Question: Count the number of objects in the diagram.
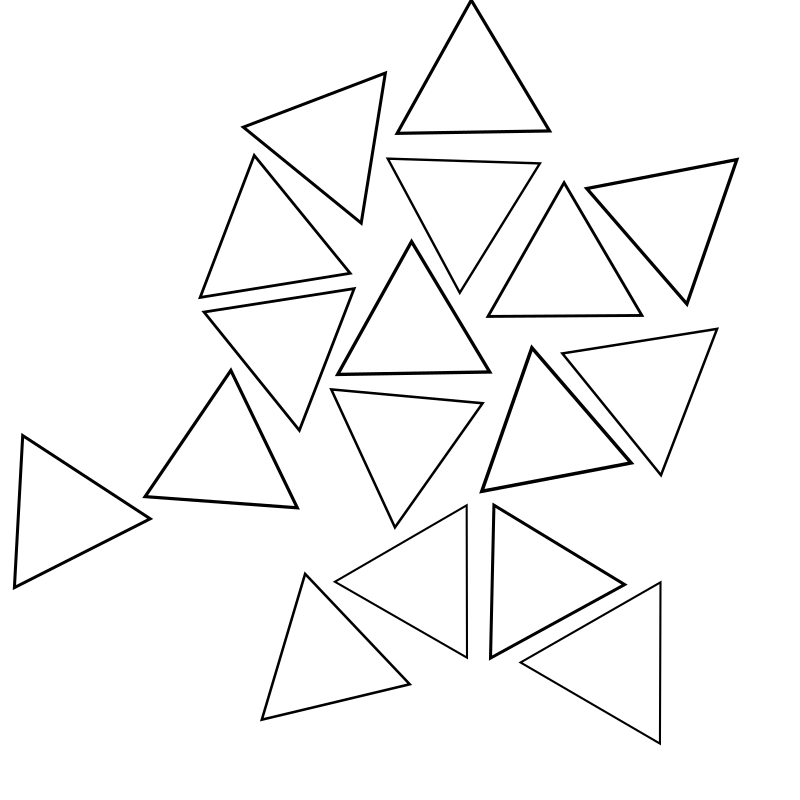
Answer: 17